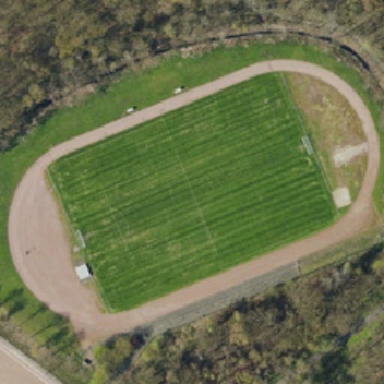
There are many lawn in the playground .